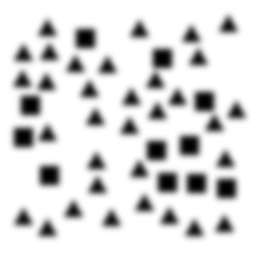
Squares: 11
Triangles: 33
Stars: 0
Total shapes: 44